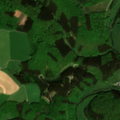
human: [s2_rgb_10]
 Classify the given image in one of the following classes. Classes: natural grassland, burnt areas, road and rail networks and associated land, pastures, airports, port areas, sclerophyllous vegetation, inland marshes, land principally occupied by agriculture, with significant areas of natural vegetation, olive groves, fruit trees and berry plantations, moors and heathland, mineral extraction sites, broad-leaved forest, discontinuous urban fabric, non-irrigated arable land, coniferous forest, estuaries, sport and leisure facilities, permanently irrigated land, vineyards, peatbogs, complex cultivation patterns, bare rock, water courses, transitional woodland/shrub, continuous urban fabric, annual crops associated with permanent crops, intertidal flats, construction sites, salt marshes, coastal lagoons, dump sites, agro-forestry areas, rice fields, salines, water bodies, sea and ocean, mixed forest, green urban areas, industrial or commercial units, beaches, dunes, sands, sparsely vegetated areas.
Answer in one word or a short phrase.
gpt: non-irrigated arable land, pastures, broad-leaved forest, mixed forest